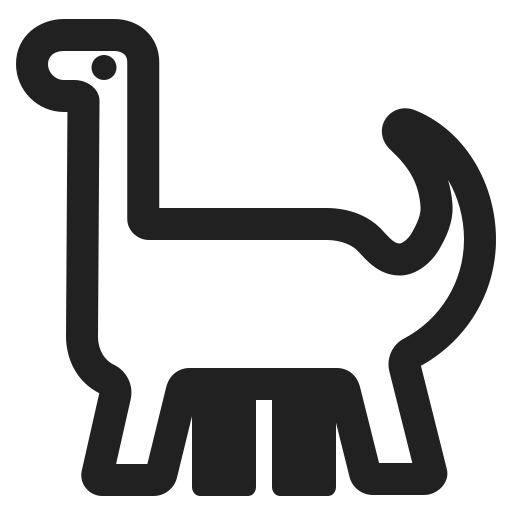
sauropod high contrast